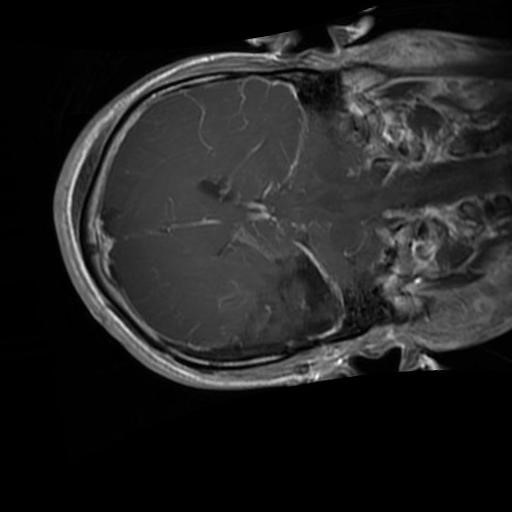
Label: brain_glioma